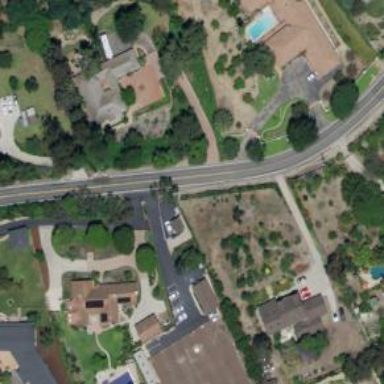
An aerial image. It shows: Residential road.